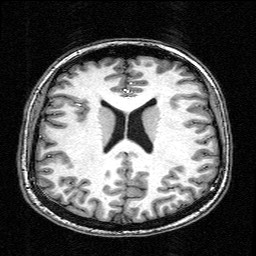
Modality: T1w
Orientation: coronal
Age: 23
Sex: female